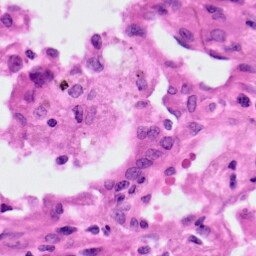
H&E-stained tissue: Lung